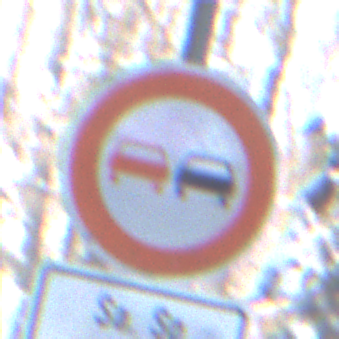
Verkehrszeichen: Ueberholverbot
Zusatzzeichen unten: ZeitangabenMitBeschraenkungAufWochentage9
Umgebung: Outdoor, Nature
Tageszeit: MorningAfternoon
Wetter: Clear
Licht: Natural
Jahreszeit: Winter
Kontrast: LowContrast